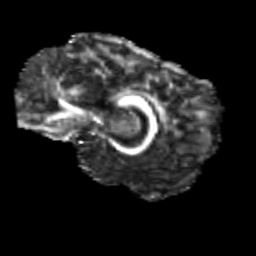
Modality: FA
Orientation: sagittal
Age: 28
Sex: female
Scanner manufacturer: siemens
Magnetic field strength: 3 T
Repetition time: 3.5 s
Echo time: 0.113 s